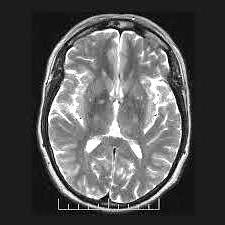
Label: notumor